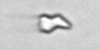
Label: detritus_transparent